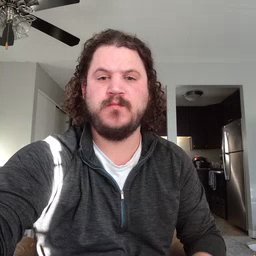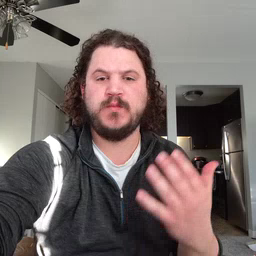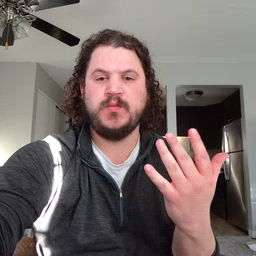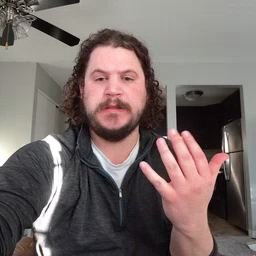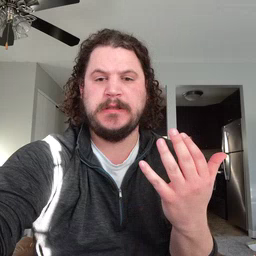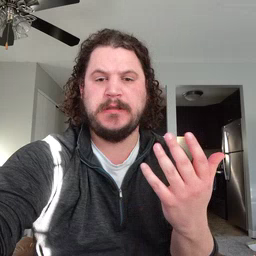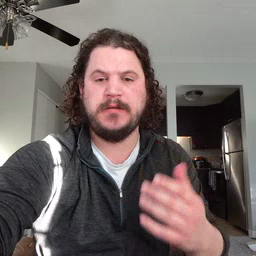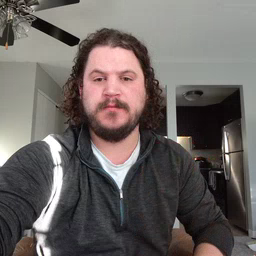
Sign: wait